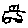
Label: car